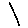
Label: line